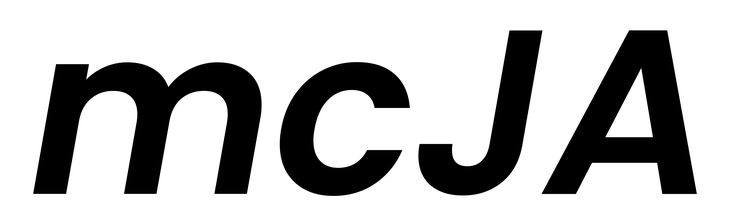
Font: Poppins-SemiBoldItalic